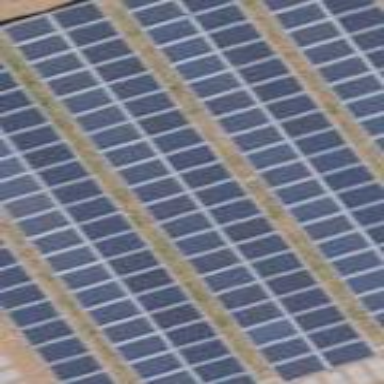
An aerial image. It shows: Solar photovoltaic panel generator.